Field crop: maize
Growth stage: 1
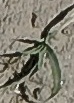
Species: sorghum